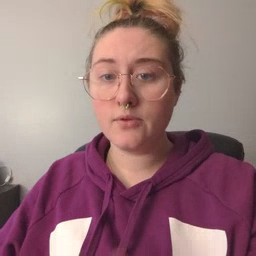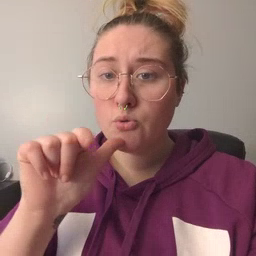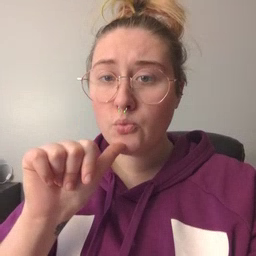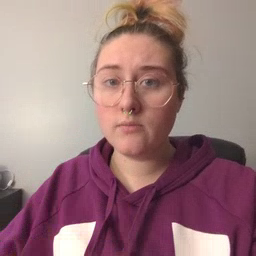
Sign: who